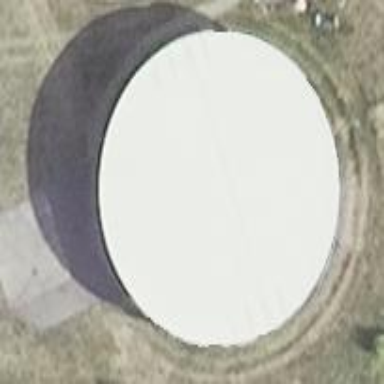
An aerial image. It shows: Hangar with storage tank nearby.